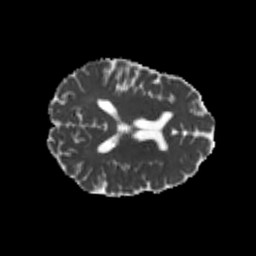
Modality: MD
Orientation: axial
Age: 22
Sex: female
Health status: healthy
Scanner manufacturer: philips
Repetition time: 7.398 s
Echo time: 0.08599 s